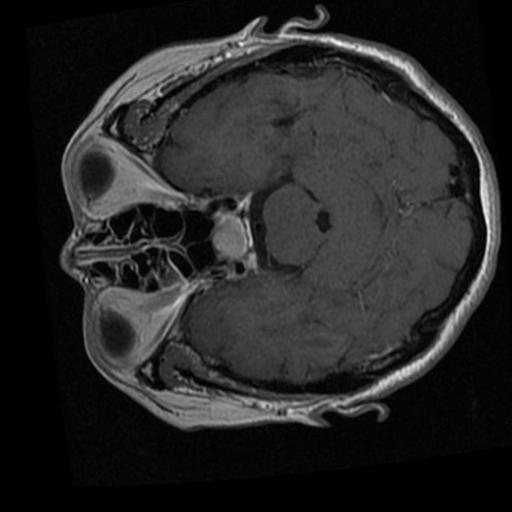
Label: brain_tumor